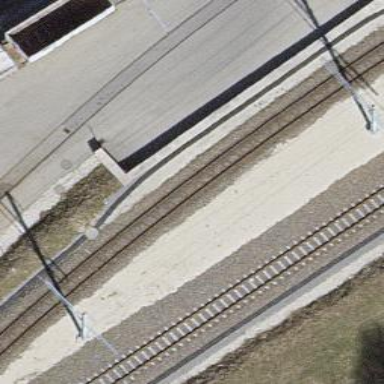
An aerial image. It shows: Narrow-gauge railway with electrified contact line.